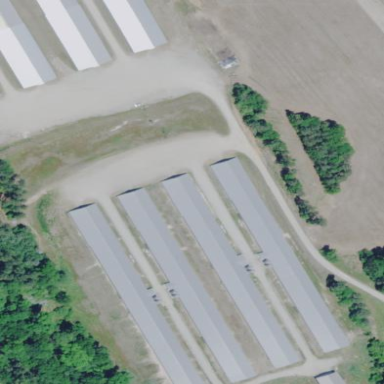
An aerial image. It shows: Farm auxiliary building.